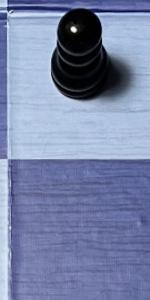
Label: Empty